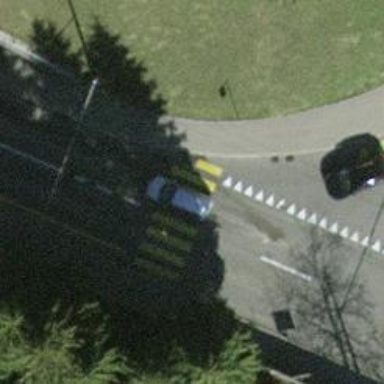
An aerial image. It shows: Marked asphalt footway with zebra crossing.